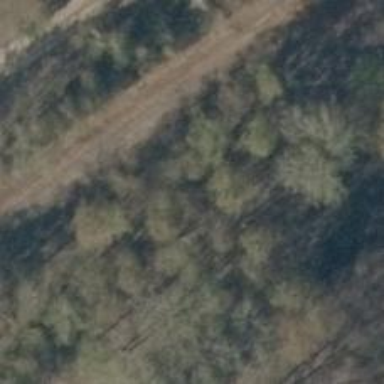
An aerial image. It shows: Row of trees in natural setting.